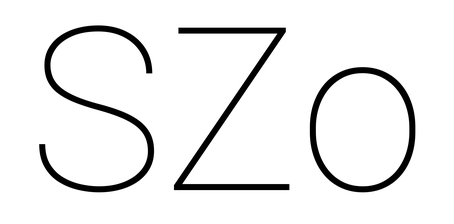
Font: Roboto_Thin